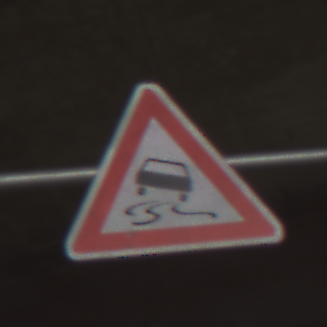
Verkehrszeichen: SchleuderOderRutschgefahr
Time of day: Midday
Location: Roofed (Special)
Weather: Overcast
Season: NotSpecified
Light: Natural